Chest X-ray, PA view. Patient: 25 years old, sex M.
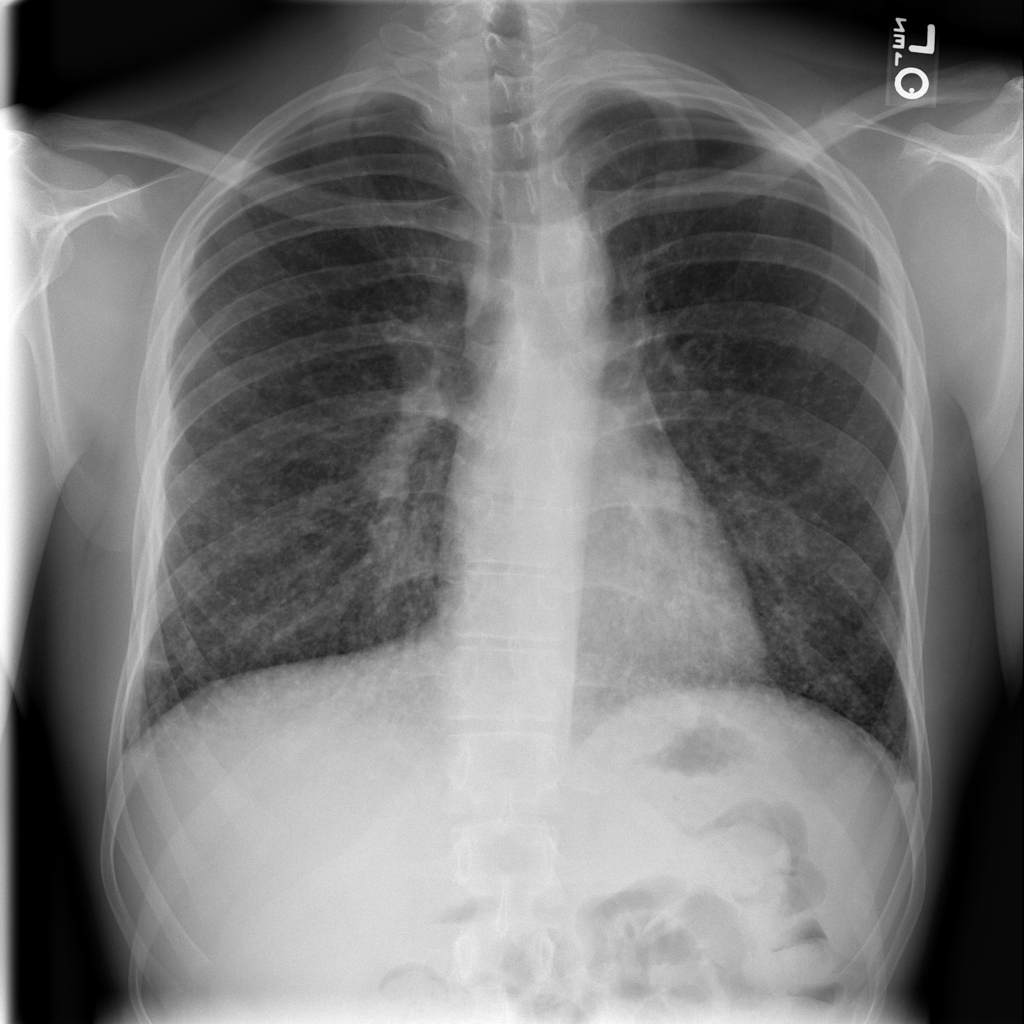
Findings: Pneumonia